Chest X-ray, AP view. Patient: 62 years old, sex M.
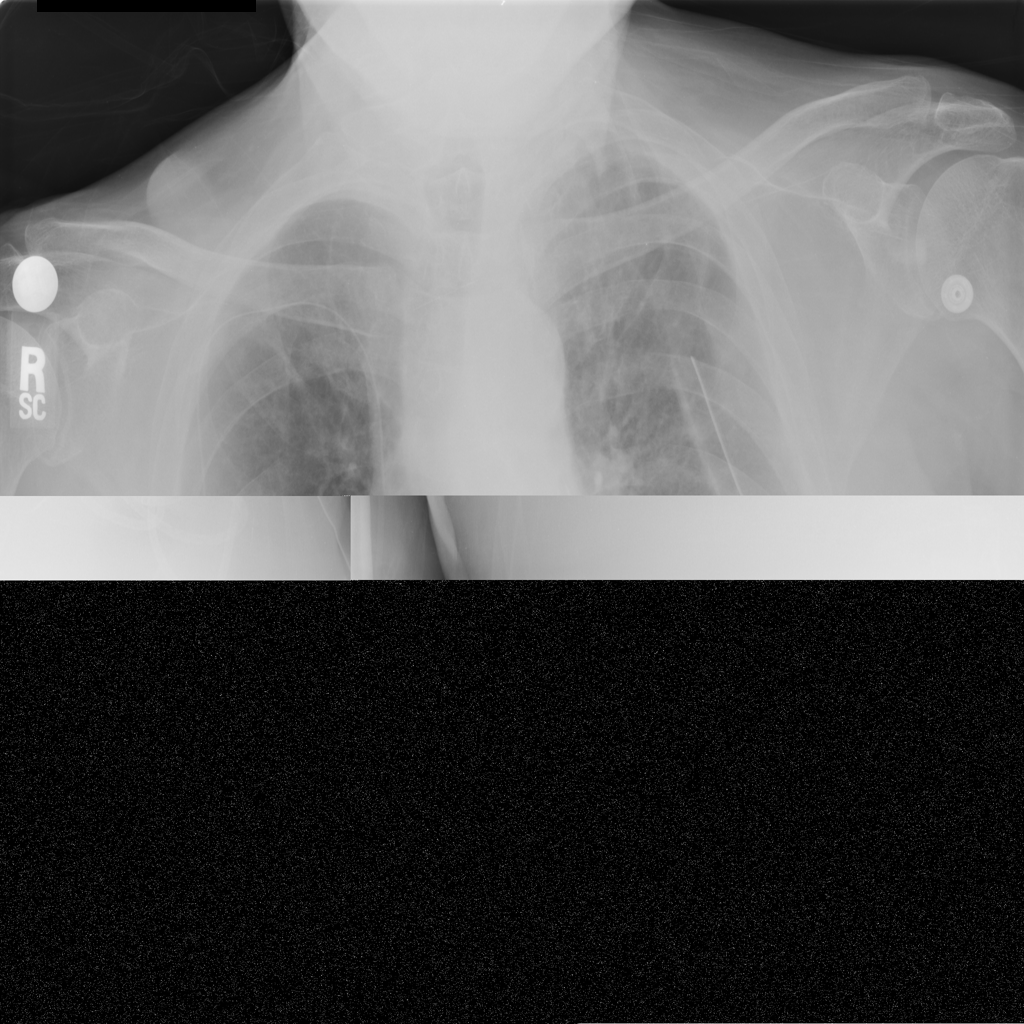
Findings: No Finding